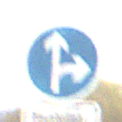
Verkehrszeichen: VorgeschriebeneFahrtrichtungGeradeausOderRechts
Zusatzzeichen unten: SonstigeFahrzeugePersonengruppenFrei1
Umgebung: Outdoor, Suburban
Tageszeit: MorningAfternoon
Wetter: Overcast
Licht: Natural
Jahreszeit: NotSpecified
Kontrast: LowContrast